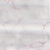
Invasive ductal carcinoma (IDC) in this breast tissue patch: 0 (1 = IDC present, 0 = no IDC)